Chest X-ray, PA view. Patient: 51 years old, sex M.
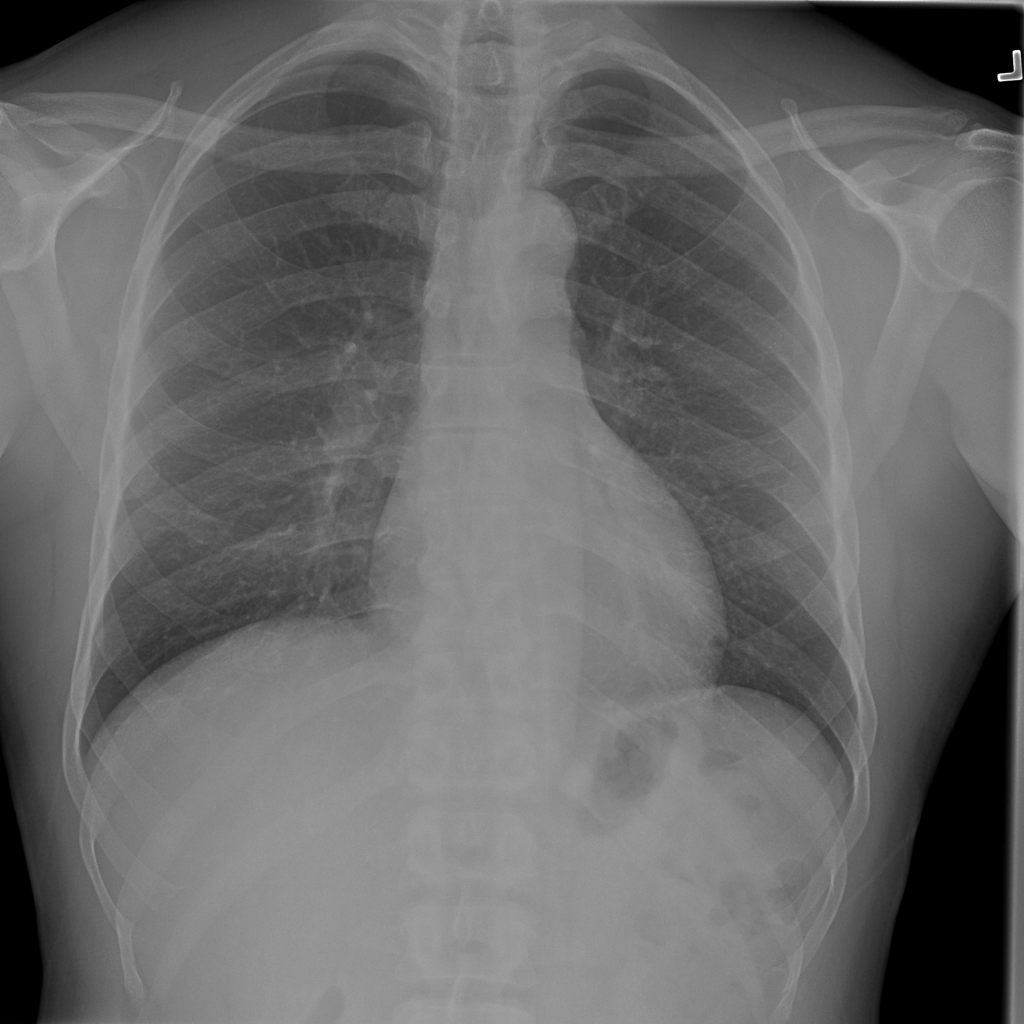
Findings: No Finding